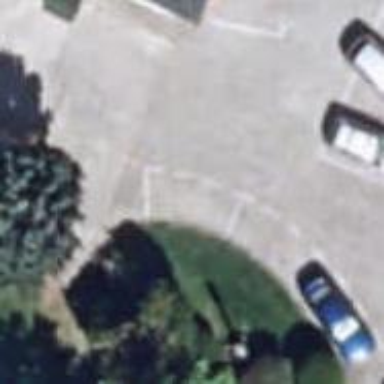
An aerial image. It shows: Road serving as parking aisle.